Question: Count the number of objects in the diagram.
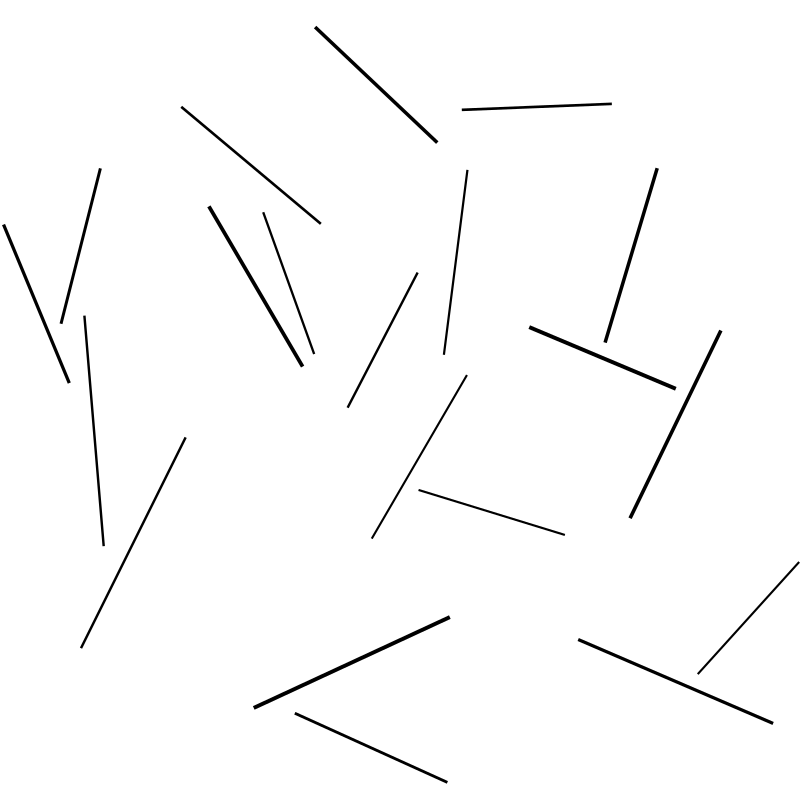
Answer: 20